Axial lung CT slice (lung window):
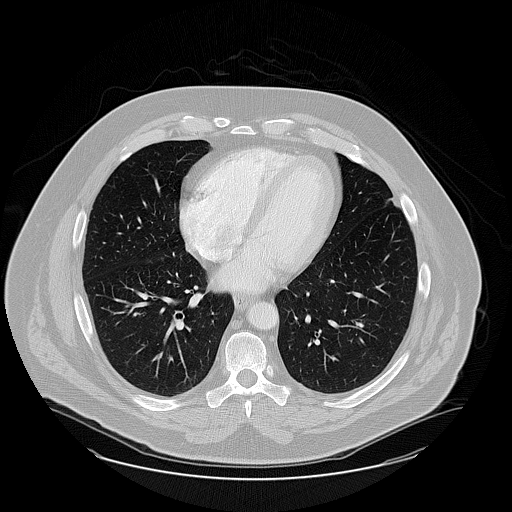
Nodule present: no